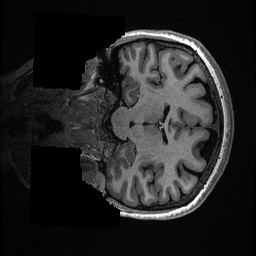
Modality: T1w
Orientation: coronal
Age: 29
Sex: female
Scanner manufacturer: ge
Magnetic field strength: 3 T
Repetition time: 0.006952 s
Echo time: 0.00292 s